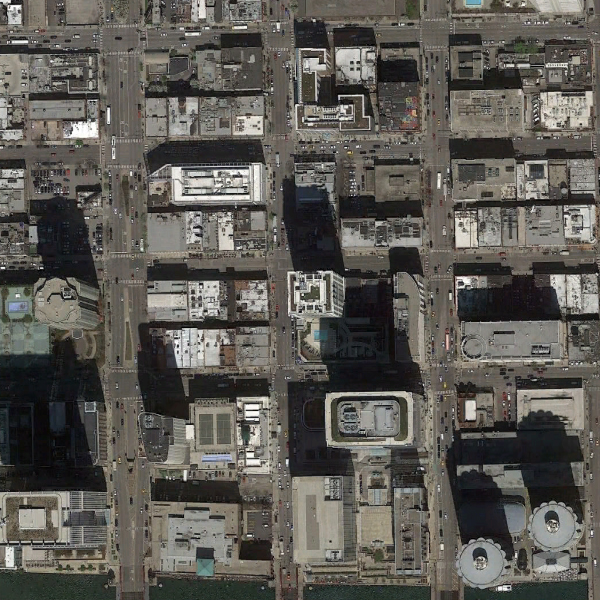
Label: Commercial